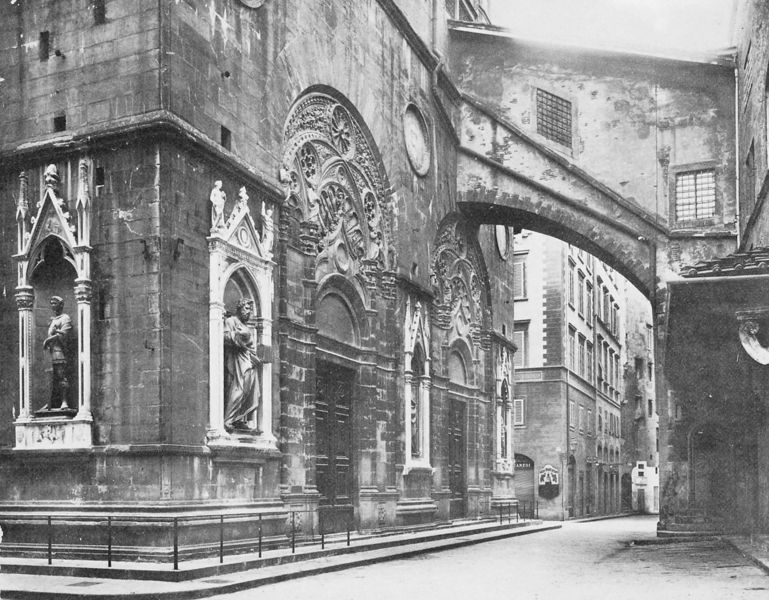
Titel: Hl. Georg
Standort: Florenz, Orsanmichele (EU - I - Toskana)
Schlagwörter: weiß, stadt, fenster, grau, schwarz, strasse, tür, gebäude, haus, weg, architektur, stein, bild, brücke, kirche, gotik, rund, skulptur, relief, bogen, italien, türen, figuren, treppe, geländer, bildhauerei, foto, fotografie, eingang, schwarzweiß, kathedrale, portal, plastiken, portale, statuen, rosette, florenz, rosetten, nischen, firenze, nieschen, strebewerk, überführung, strebebogen, apostel